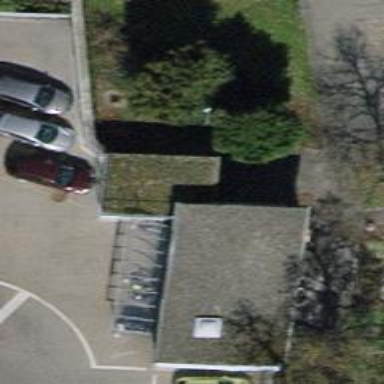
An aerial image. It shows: Toilets.